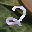
Label: 2